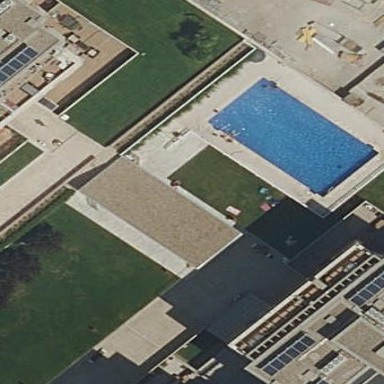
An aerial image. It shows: Swimming pool located in leisure land.